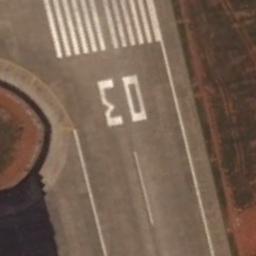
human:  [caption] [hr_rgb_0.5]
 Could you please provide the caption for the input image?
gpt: The runway is on the bare land .

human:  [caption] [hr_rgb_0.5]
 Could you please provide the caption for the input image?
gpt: The runway is surrounded by grass .

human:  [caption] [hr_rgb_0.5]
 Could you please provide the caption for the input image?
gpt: Next to the runway is brown bare ground with white '03' and short-line signs on the runway .

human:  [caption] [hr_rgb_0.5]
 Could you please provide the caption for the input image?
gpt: The runway has a threshold marking and the designation marking is 03 .

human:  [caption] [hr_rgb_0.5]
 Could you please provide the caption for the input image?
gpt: There are green and brown meadows beside the runway .